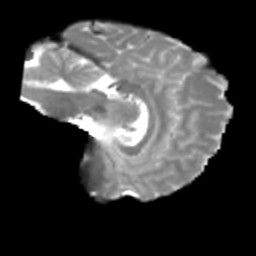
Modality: T2w
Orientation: sagittal
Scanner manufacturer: siemens
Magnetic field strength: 3 T
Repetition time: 4 s
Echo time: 0.0594 s